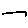
Label: line